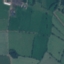
Land use / land cover class: Pasture